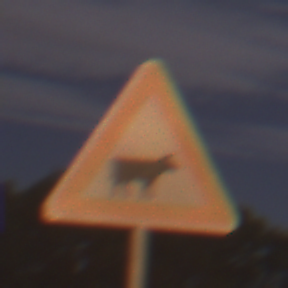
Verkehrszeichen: ViehtriebLinks
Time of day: Night
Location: Outdoor (Suburban)
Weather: PartlyCloudy
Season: NotSpecified
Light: Artificial